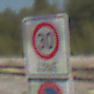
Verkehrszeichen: BeginnZone30
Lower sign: BeginnEingeschraenktesHalteverbotZone
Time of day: Midday
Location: Outdoor (Nature)
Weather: Clear
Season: Summer
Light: Natural